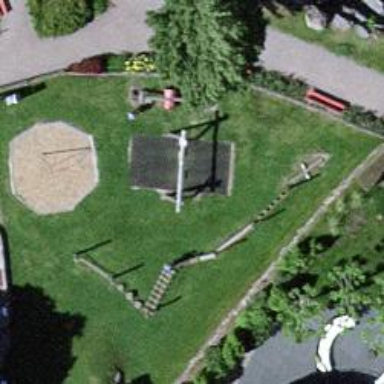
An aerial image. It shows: Playground featuring swings.